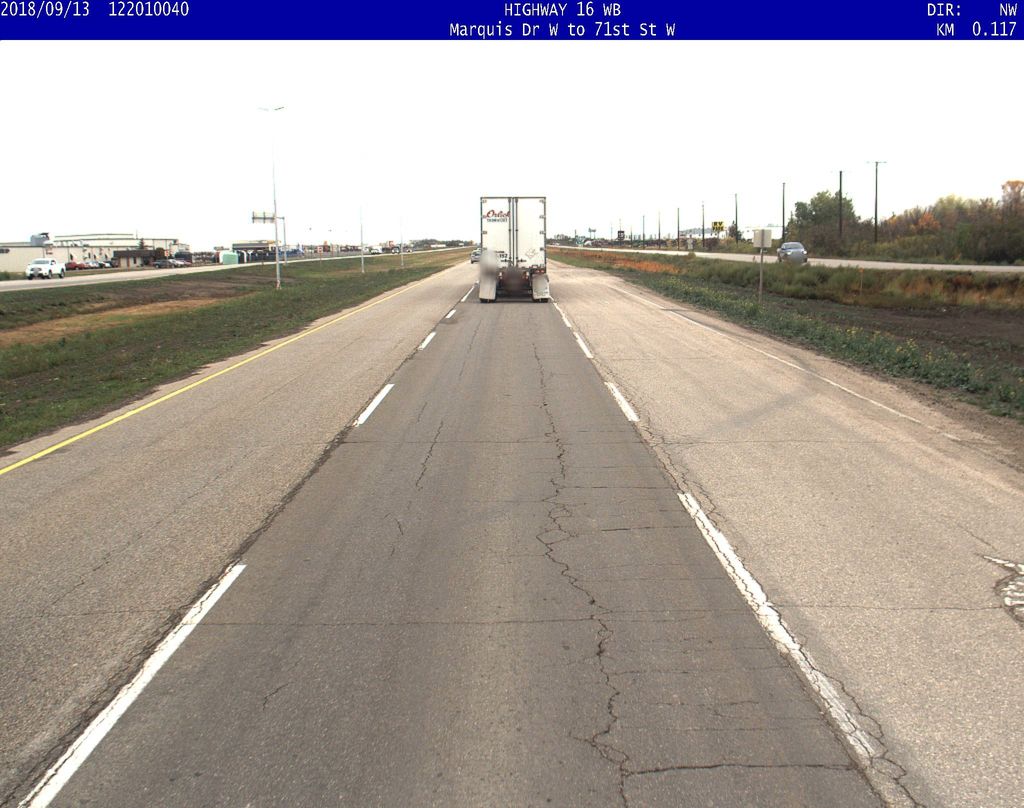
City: saskatoon